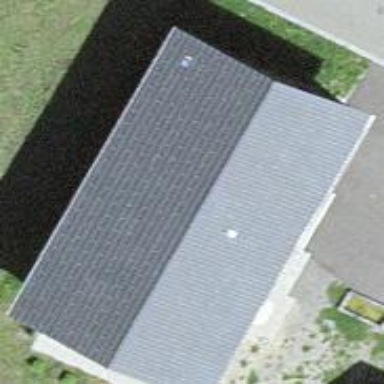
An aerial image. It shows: Building with gabled roof.